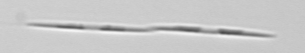
Label: Pseudo-nitzschia